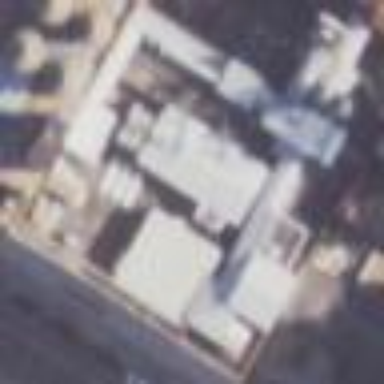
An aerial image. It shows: Museum housed in building.